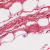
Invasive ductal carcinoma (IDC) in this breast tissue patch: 0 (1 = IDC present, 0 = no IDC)